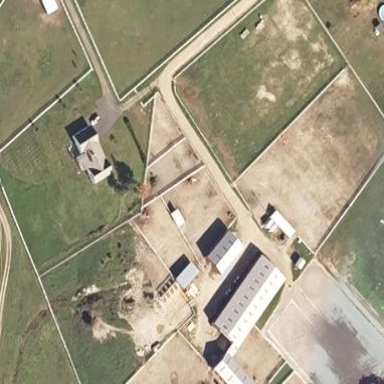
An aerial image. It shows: Farmyard with paddock for animal keeping.